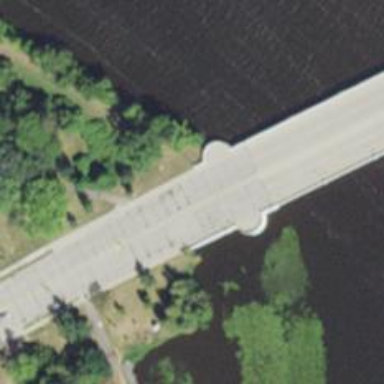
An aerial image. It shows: Secondary road crossing bridge.